Question: I have a Pandas dataframe with 3 columns: Date, Return, and Result that has stock gains % in the Return column. The dates are set to daily and the index is reset.
The dataframe has hundreds of rows. I'm trying to fill in the current value of a row by using the previous value in the results column. I can do this manually like this:
'''
df["Result"].iloc[0] = 100 * (1 + df["Return"].iloc[0])
df["Result"].iloc[1] = df["Result"].iloc[0] * (1 + df["Return"].iloc[1])
'''

The problem is when I try to make this into a function and I've also tried using a lambda function with no results. Other resources oversimplify the examples. Can anyone help here?
This is one of several different iterations of an attempted function that didn't work.
'''
def result_calc(df, i):
df["Result"].iloc[i] = df["Result"].iloc[i-1] * (1 + df["Return"].iloc[i])
'''
'''
---------------------------------------------------------------------------
TypeError Traceback (most recent call last)
\<ipython-input-410-c6a07bcb23a7\> in \<module\>
1 df1 = buy_hold_df.copy()
\----\> 2 df1.iloc\[1:\]\["Result"\] = df1.iloc\[1:\]\["Result"\].apply(result_calc(df1, 1))
\~\Anaconda3\envs\FFN\lib\site-packages\pandas\core\series.py in apply(self, func, convert_dtype, args, \*\*kwds)
4106 else:
4107 values = self.astype(object).\_values
\-\> 4108 mapped = lib.map_infer(values, f, convert=convert_dtype)
4109
4110 if len(mapped) and isinstance(mapped\[0\], Series):
pandas_libs\lib.pyx in pandas.\_libs.lib.map_infer()
TypeError: 'NoneType' object is not callable
'''
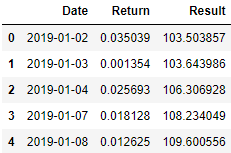
Answer: IIUC:
'''
# pseudo code
result[0] = 100 * (1 + return[0])
result[1] = result[0] * (1 + return[1]) = 100 * (1 + return[0]) * (1 + return[1])
...
result[n] = result[n-1] * (1 + return[n])
= 100 * (1 + return[0]) * (1 + return[1]) * ... * (1 + return[n])
= 100 * cumprod(1 + return)
'''
So:
'''
>>> import pandas as pd
>>>
>>> df = pd.DataFrame(dict(
... Date=["2019-01-02", "2019-01-03", "2019-01-04", "2019-01-07", "2019-01-08"],
... Return=[.035039, .001354, .025693, .018128, .012625]
... ))
>>> df["Result"] = 100 * (df.Return + 1).cumprod()
>>> df
Date Return Result
0 2019-01-02 0.035039 103.503900
1 2019-01-03 0.001354 103.644044
2 2019-01-04 0.025693 106.306971
3 2019-01-07 0.018128 108.234103
4 2019-01-08 0.012625 109.600559
'''